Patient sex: M
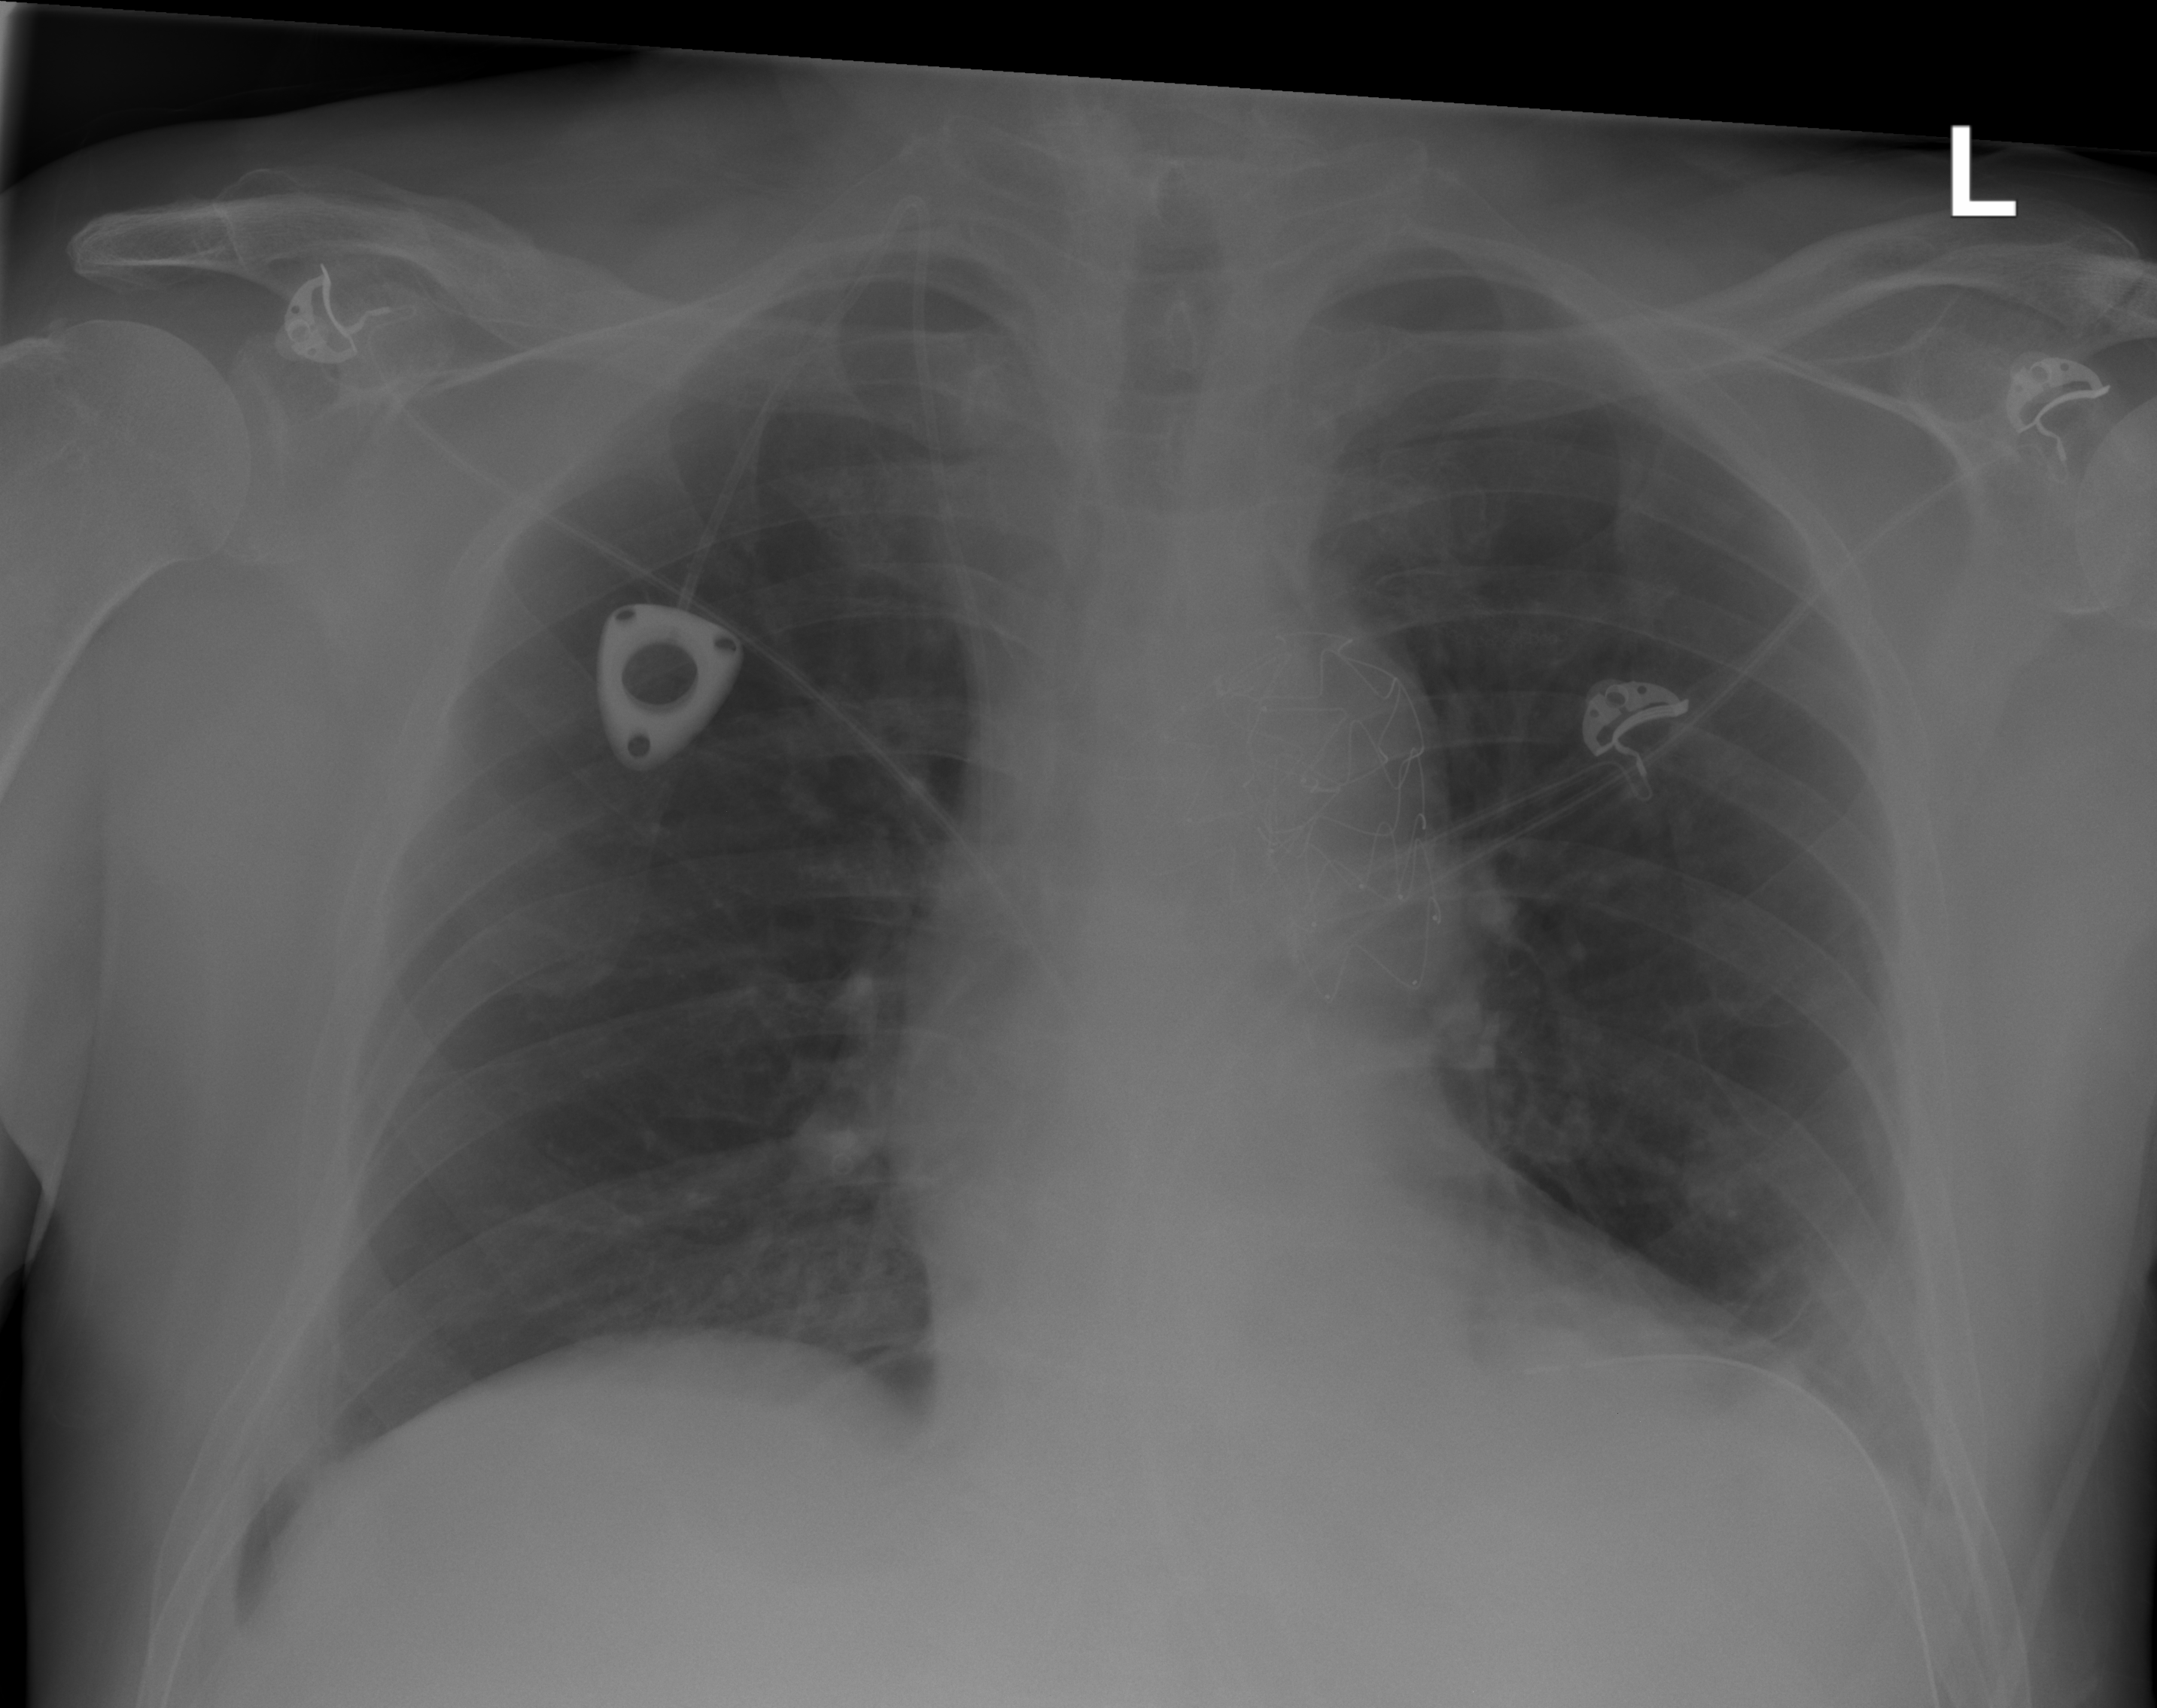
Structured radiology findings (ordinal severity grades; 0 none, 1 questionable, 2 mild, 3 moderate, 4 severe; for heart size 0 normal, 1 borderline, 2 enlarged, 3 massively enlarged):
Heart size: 0
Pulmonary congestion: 0
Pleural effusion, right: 0
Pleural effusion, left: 2
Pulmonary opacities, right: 0
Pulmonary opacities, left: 0
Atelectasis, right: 0
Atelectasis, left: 2